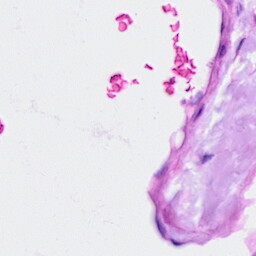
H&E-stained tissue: Ovarian